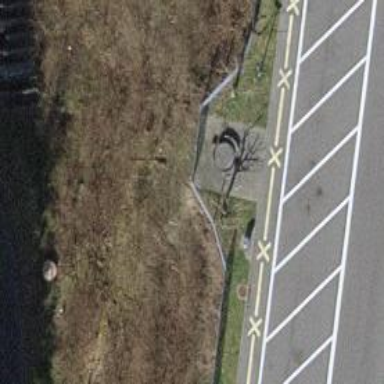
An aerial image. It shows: Picnic table located in leisure land area.